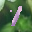
Label: 1